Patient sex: M
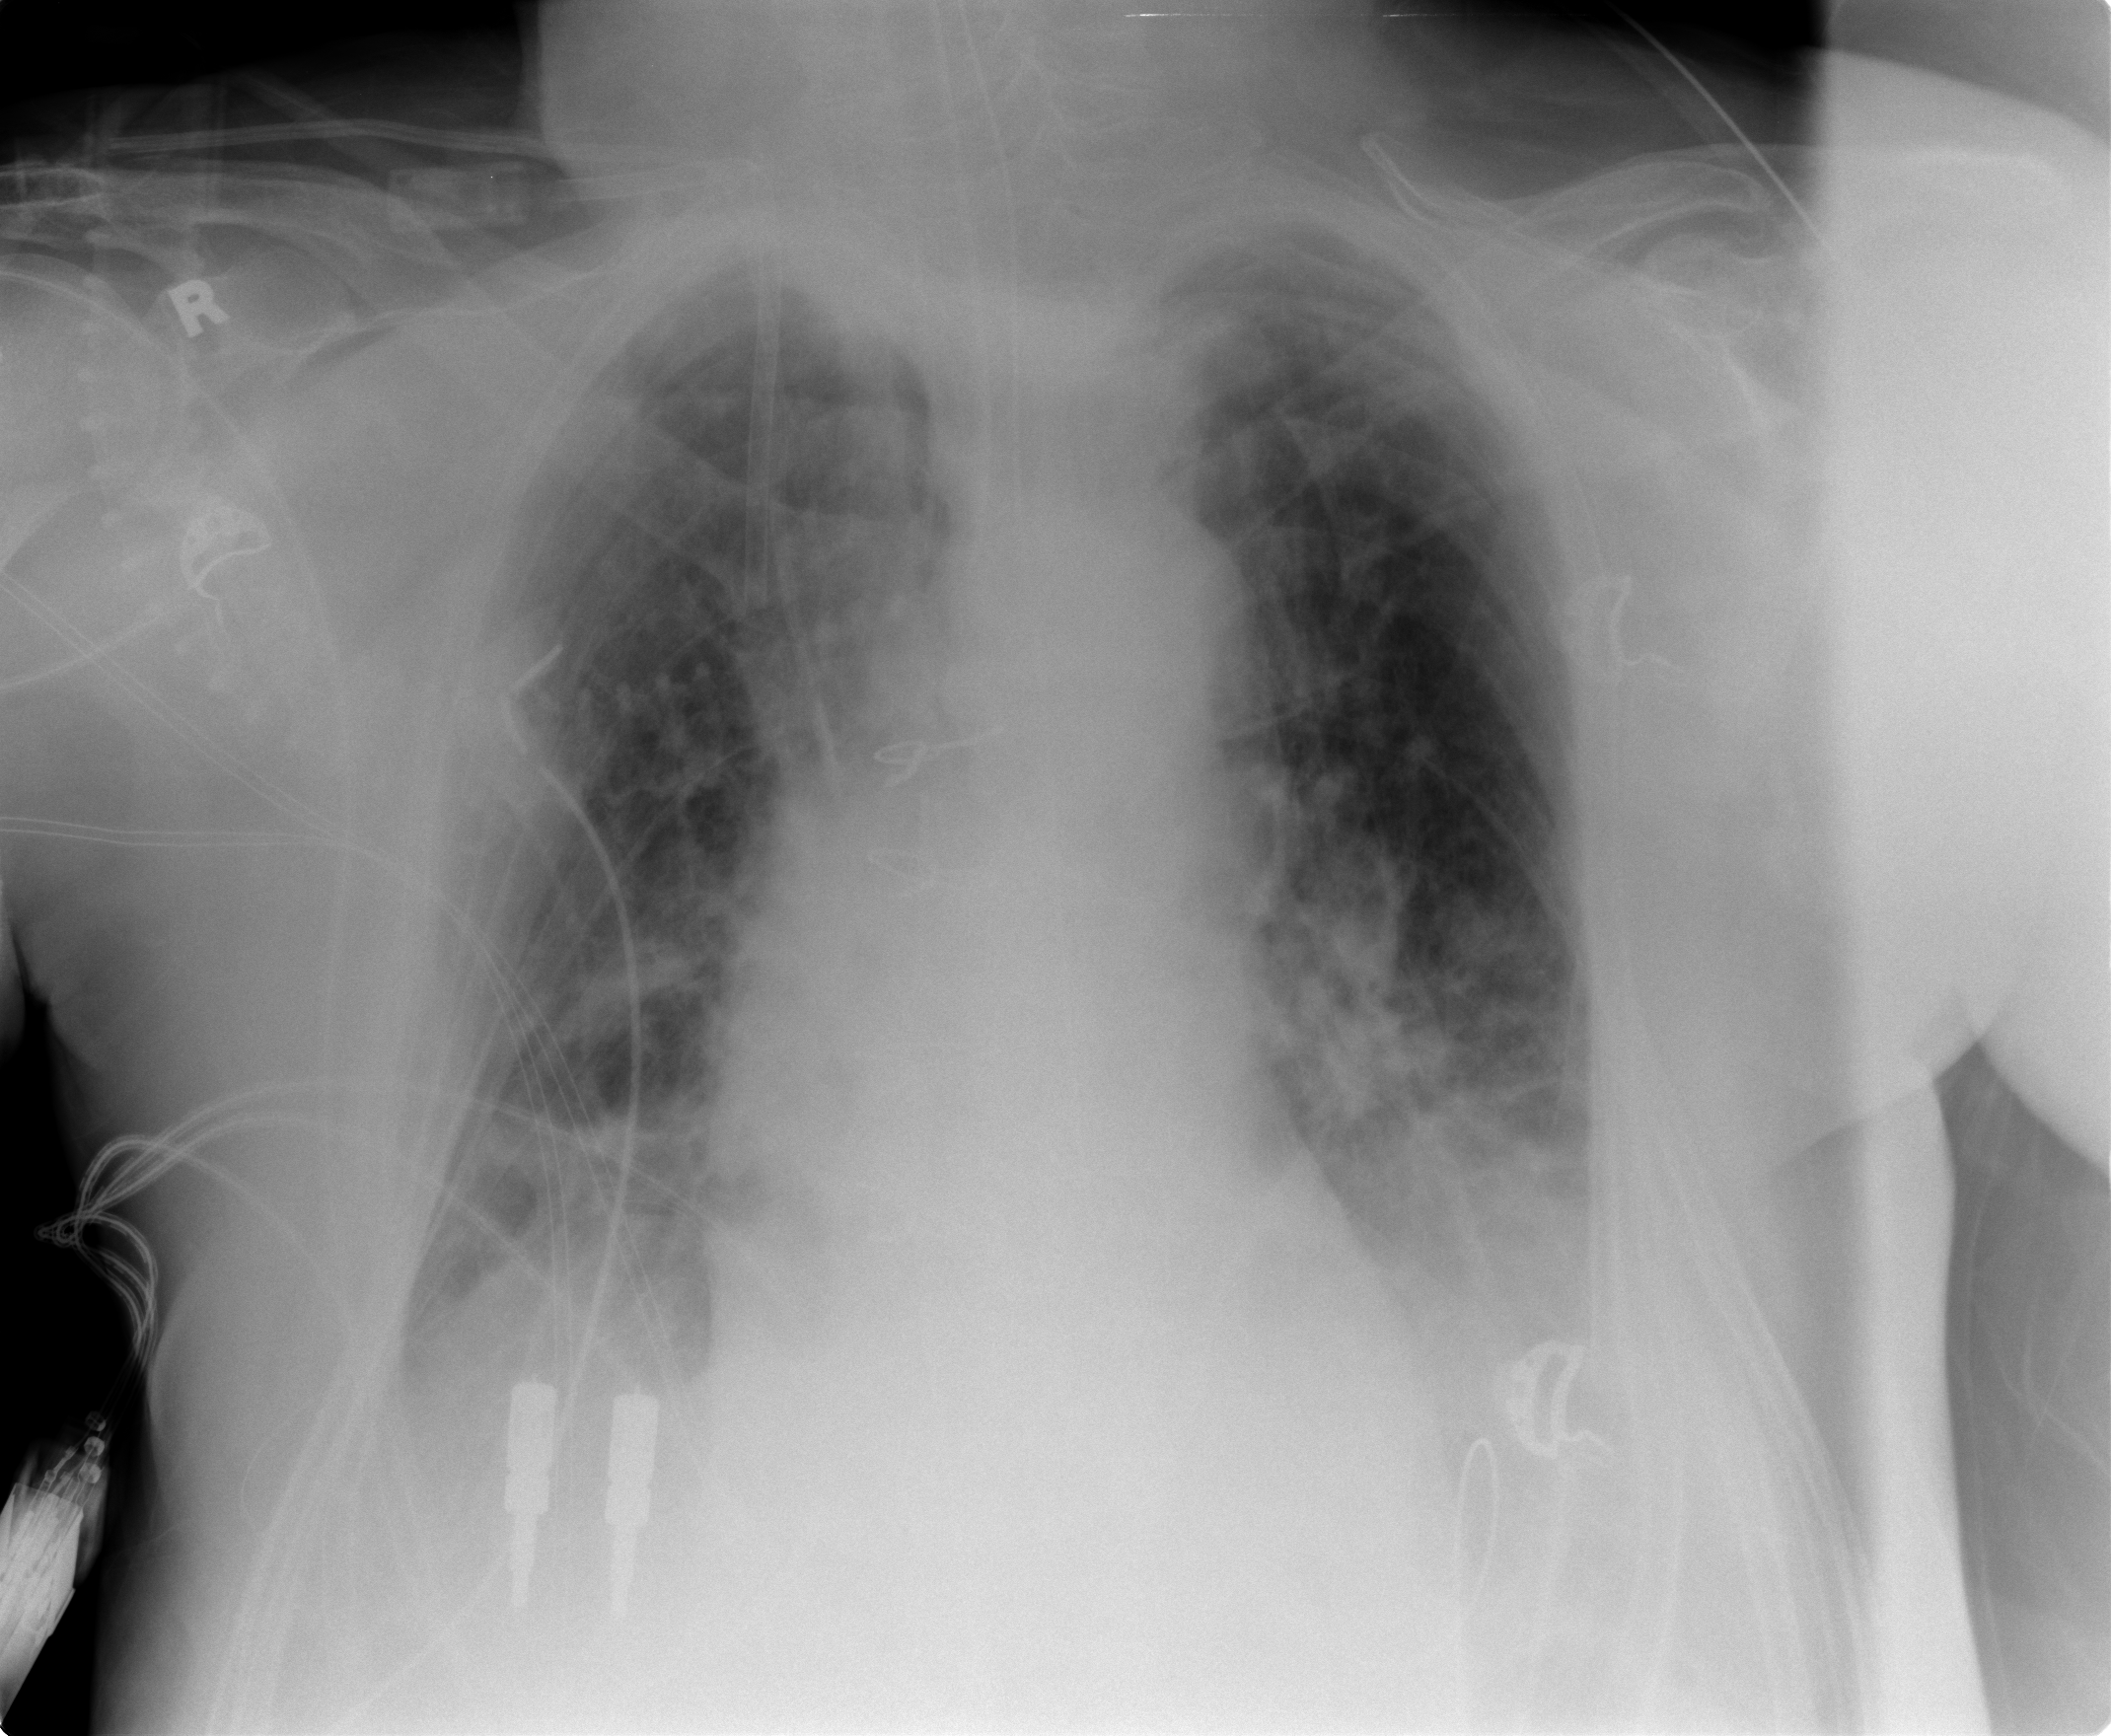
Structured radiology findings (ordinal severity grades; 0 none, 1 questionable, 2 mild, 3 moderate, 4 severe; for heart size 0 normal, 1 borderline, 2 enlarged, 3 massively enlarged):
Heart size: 2
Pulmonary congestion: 1
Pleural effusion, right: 2
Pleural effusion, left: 2
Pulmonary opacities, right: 2
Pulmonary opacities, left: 2
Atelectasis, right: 2
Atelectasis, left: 2